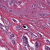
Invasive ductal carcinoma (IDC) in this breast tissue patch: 1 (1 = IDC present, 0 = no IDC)